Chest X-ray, PA view. Patient: 37 years old, sex M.
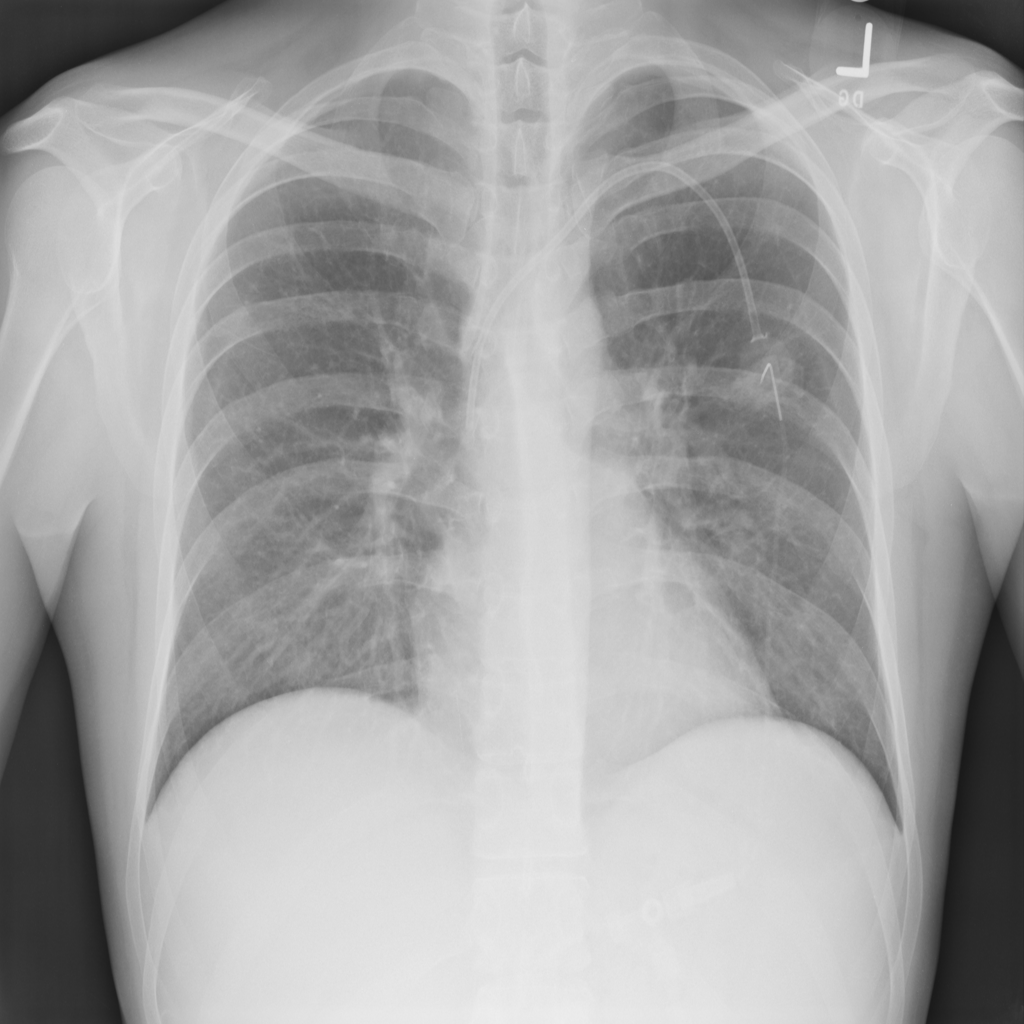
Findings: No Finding